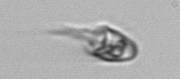
Label: Balanion